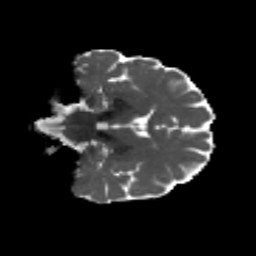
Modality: MD
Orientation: coronal
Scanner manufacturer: siemens
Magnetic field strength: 3 T
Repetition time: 4.16 s
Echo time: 0.0806 s